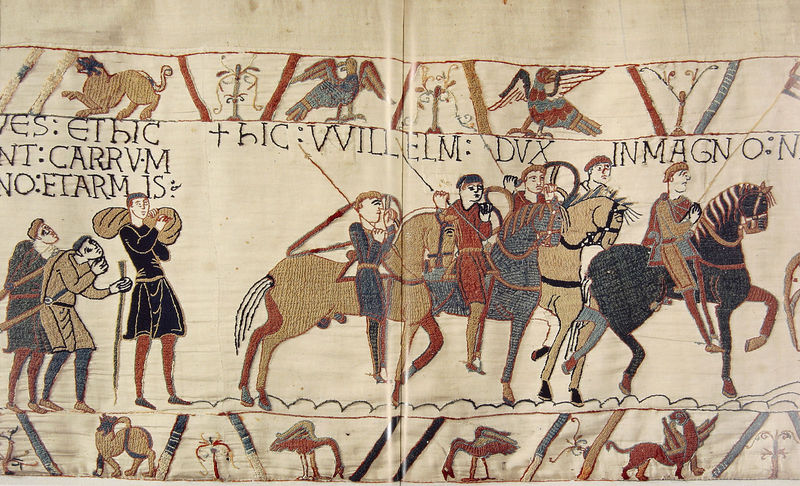
Titel: Teppich von Bayeux
Institution: Bayeux, Städtisches Museum
Schlagwörter: menschen, braun, männer, tiere, teppich, barock, vögel, mantel, stickerei, stoff, adel, pferd, pferde, reiter, hufe, schrift, bogen, schlacht, lanze, greifen, schwert, ritter, mittelalter, krieger, fabelwesen, löwe, pfeile, wilhelm, eroberer, normandie, bayeux, hastings, teppich von bayeux, harald, tapis, reiterpferde